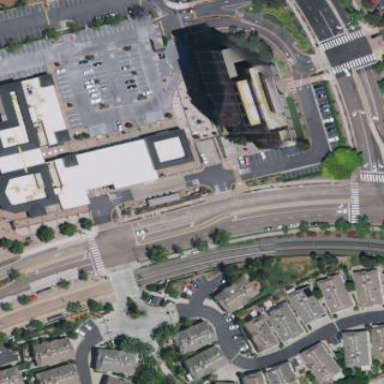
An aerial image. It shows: Commercial building.